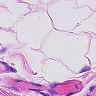
Metastatic tissue present: no